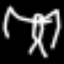
Label: angel